Question: I'm embarrassed to even ask this question, but after an exhausting search in google (starting to have MSDN...), I've decided to post it:
Just now started learning client-server programming (using C#), and trying to write my first code using tcpClient. I'm writing both the server side and the client side.
here's my question: Constantly, the client sends one String to the server, and then the server sends a String back to the client and so forth.
Can't the server send 2 Strings in a row? he has to wait for the client response?
Once again, sorry for the lousy question.
Thanks...
<>
I'll try to post some of my code (a long one...).
I tryed to cut the redandent parts, so hope the code makes any sense... (i marked the main problam with //*********)
'''
public class MServer2
{
Dictionary<String, String> nameAndPass = new Dictionary<String, String>();
Dictionary<String, List<String> > nameAndMail = new Dictionary<String, List<String>>();
public static void Main()
{
new MServer2();
}
public MServer2()
{
TcpListener server = new TcpListener(8500);
try
{
server.Start();
Console.WriteLine("started " + server);
while (true)
{
TcpClient client = server.AcceptTcpClient();
Console.WriteLine("connection accepted " + client);
new Server1(client, nameAndPass, nameAndMail);
}
}
catch (Exception e)
{
Console.WriteLine("exception" + e);
}
finally
{
server.Stop();
}
}
class Server1
{
TcpClient client;
NetworkStream netStream;
Dictionary<String, String> nameAndPass1 = new Dictionary<String, String>();
Dictionary<String, List<String>> nameAndMail1 = new Dictionary<String, List<String>>();
internal Server1(TcpClient client, Dictionary<String, String> nameandPassFromFile, Dictionary<String, List<String> > nameAndMailsFromFile)
{
nameAndPass1 = nameandPassFromFile;
nameAndMail1 = nameAndMailsFromFile;
this.client = client;
Thread thr = new Thread(new ThreadStart(Run));
thr.Start();
}
public void Run()
{
try
{
netStream = client.GetStream();
StreamReader reader = new StreamReader(netStream);
StreamWriter writer = new StreamWriter(netStream);
writer.AutoFlush = true;
Console.WriteLine("beginning to receive loop");
writer.WriteLine("Choose your user name.");
strFromClient = reader.ReadLine();
userName = strFromClient;
writer.WriteLine("Choose your user password.");
strFromClient = reader.ReadLine();
password = strFromClient;
writer.WriteLine("Do you want to see the list of email addresses? (y/n)");
strFromClient = reader.ReadLine();
//***********************************************************************************
//HERE'S MY PROBLAM:
//HERE THE CLIENT WILL GET A STRING SHOWING HIS EMAILS, AND I WANT HIM TO GET ANOTHER STRING ASKING "Do you want to add an email address? (y/n)", BUT IT LOOKS LIKE THE SERVER "WAITS" FOR A RESPONSE FROM THE CLIENT TO SHOW THE NEXT STRING...
if (strFromClient == "y")
{
String tmpStr = null;
List<String> tmp = nameAndMail1[userName];
for(int i=0; i<nameAndMail1[userName].Count; i++)
{
tmpStr += tmp[i] + " ";
}
writer.WriteLine(tmpStr);
}
writer.WriteLine("Do you want to add an email address? (y/n)");
strFromClient = reader.ReadLine();
}
}
catch (Exception e)
{
Console.WriteLine("{0} Exception caught.", e);
}
'''
---
## EDIT VOL 2
OK! After 2 hours of misery, I I found the problam thanks to (the genius!) --- the problam is probably in the client... (Im souch an a-hole!).
The server does send 2 string in a row, but my stupid implementation of the client side doesn't show a message (which recived from the server) that doesn't follow a message sent by the client...
So once again I need your help. Here's a view of how I designed the client form:

My lack of experience led me to connect to the server when the "connect to server" button is pressed, and only when the "send Message" button is pressed, a message from the server is desplayed. The problam is when 2 (or more) messages from the server are recived without sending a message from the client to the server- the client doesn't know that a new message is recived!
Where do I suppose to recive the messages from the server? ('where' means under which function, for example- right now it happens in the sendMessage_click function).
thanks again for all the help so far!!
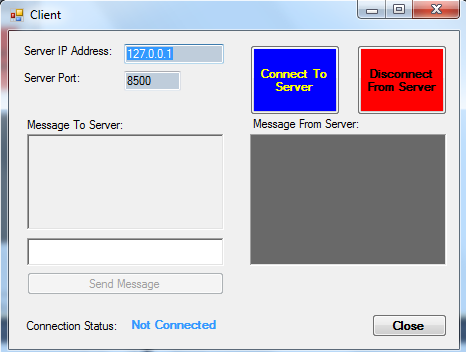
Answer: This question is neither lousy nor trivial. You are touching an important point in protocol design.
AFAIK, there are 2 ways to skin this particular cat:
- -
The choice between these variants is not allways an easy one, but the trend goes towards the async model.
Additional difficulties in the async flavour include a mechanism to make sure, only one message is sent at a time (interweaving messages will most likely result in an unparseable stream) and timeout considerations.